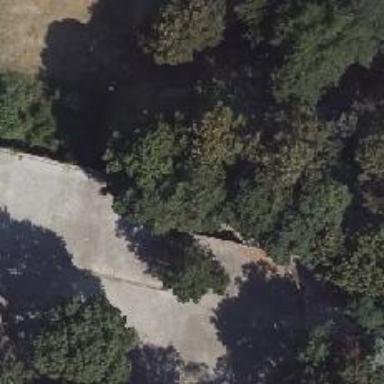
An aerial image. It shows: Park with broadleaved deciduous trees.